Question: I have a matrix 'A' (Mx2), and matrix 'B' (Nx2), with M>=N.
I have to compute the perpendicular euclidean distance to test similarity between A and B. Refering to the image, a single euclidean distance is the segment between each pi and p'i, once computed every single perpendicular distance, I can compute the mean or the sum to get a single parameter. Do you know a matlab routine or such a script that do this?

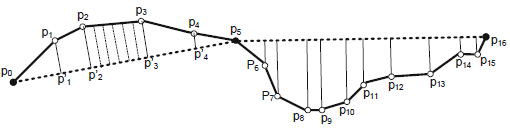
Answer: If you know that p1 .. p4 lie between p0 and p5, then you can use the area of a triangle to calculate the perpendicular distance easily:
'''
d(p0p5, p1) = 2 * area(p0p1p5) / norm(p5-p0)
'''
The area of a triangle is found by
'''
area(p0p1p5) = sqrt(s * (s-norm(p0-p1)) * (s-norm(p1-p5)) * (s-norm(p5-p0)))
'''
where
'''
s = (norm(p0-p1) + norm(p1-p5) + norm(p5-p0)) / 2
'''
I think you can gain a performance improvement using the dot product for projection and pythagorean theorem:
'''
d(p0p5, p1) = sqrt(norm(p1-p0)^2 - dot(p1-p0,p5-p0)^2/norm(p5-p0)^2)
'''
In either case, if your cost function involves mean-squared error, you can eliminate the 'sqrt' call by just evaluating the squared-error instead. Norm-squares are also cheaper to calculate than calling 'norm' and then squaring (use a dot product instead).